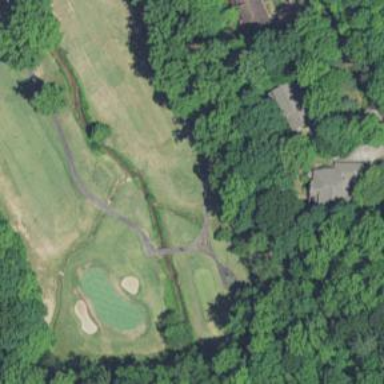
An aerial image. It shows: Service road on bridge for golf carts.